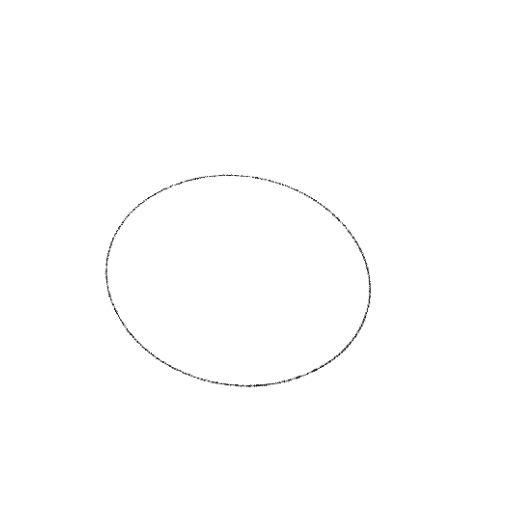
Crossing number: 0